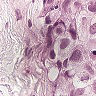
Metastatic tissue present: yes